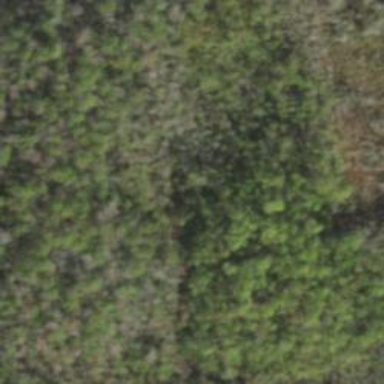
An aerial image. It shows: Beautiful woodland area.